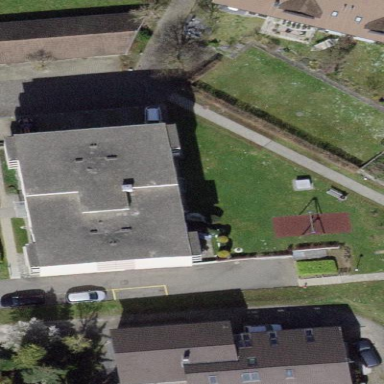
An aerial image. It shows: View of apartment building.